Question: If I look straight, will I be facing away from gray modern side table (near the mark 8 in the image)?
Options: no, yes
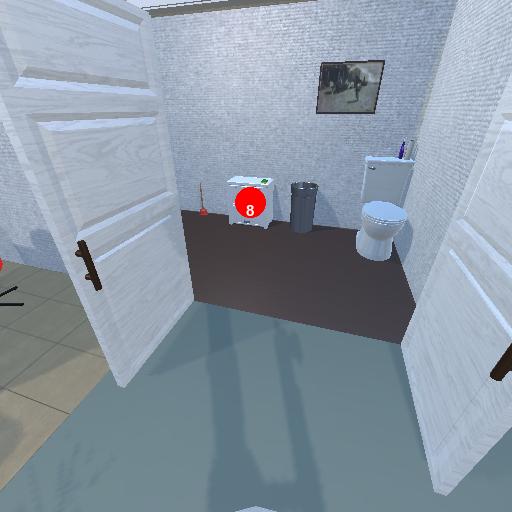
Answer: no